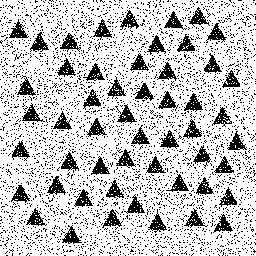
Squares: 0
Triangles: 52
Stars: 0
Total shapes: 52